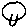
Label: circle